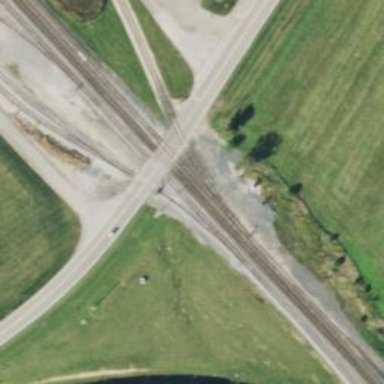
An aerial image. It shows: Railway level crossing.